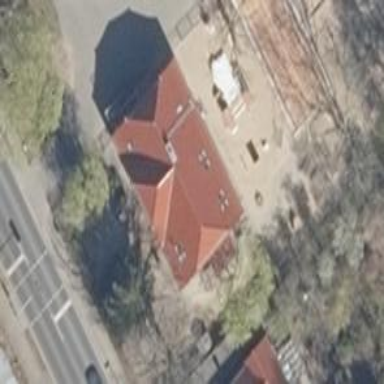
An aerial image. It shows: Kindergarten.